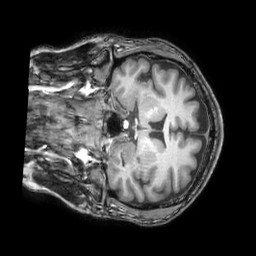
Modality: T1w
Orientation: coronal
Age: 37
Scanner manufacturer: philips
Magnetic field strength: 3 T
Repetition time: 0.007 s
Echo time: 0.003501 s